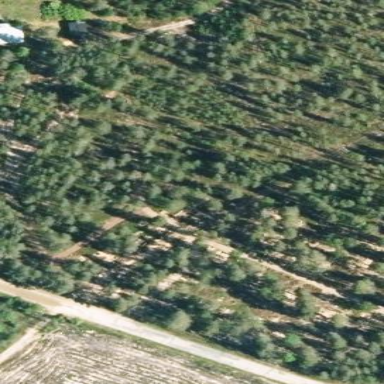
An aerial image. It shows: Cemetery.